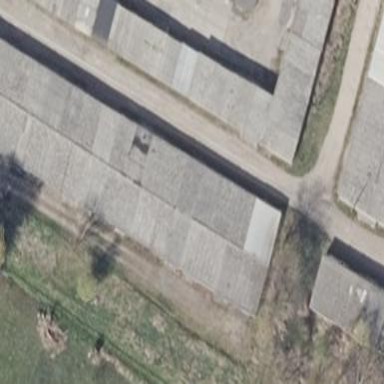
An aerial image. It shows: Group of garages.